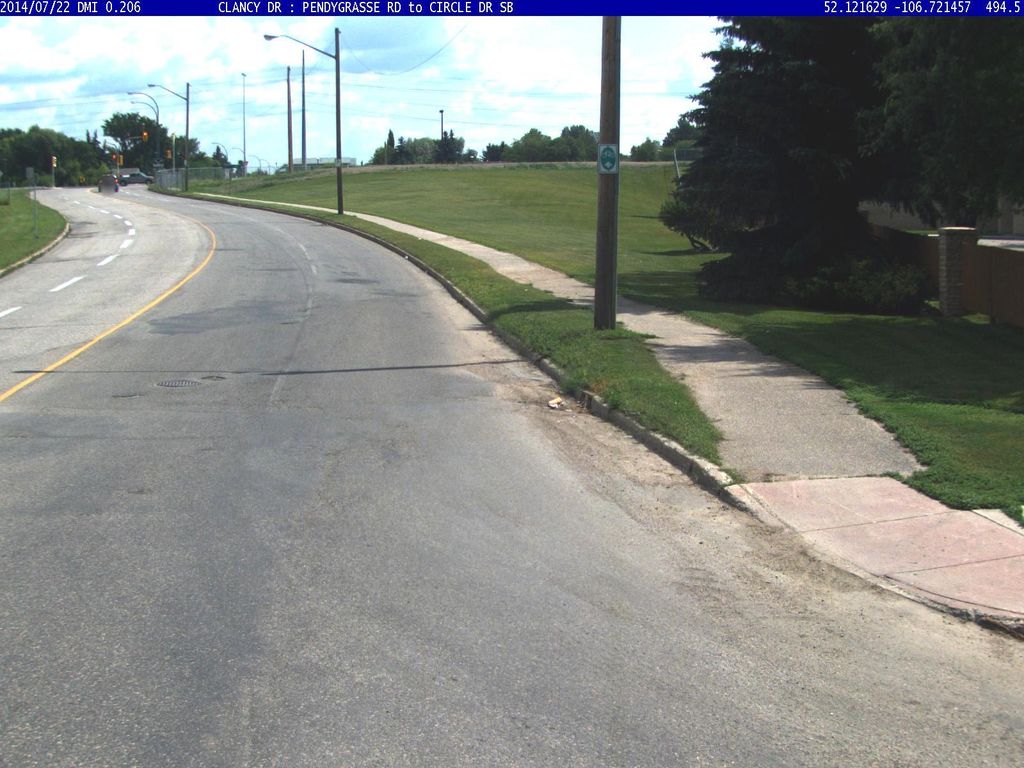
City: saskatoon